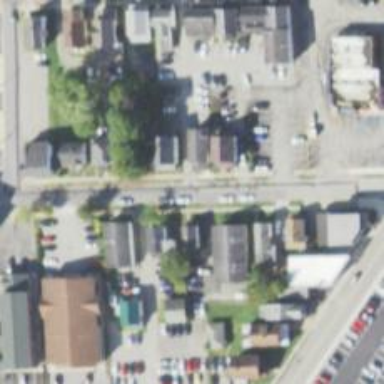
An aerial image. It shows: Alley classified as service road.